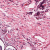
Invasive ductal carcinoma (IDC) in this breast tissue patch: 0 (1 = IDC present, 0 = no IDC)